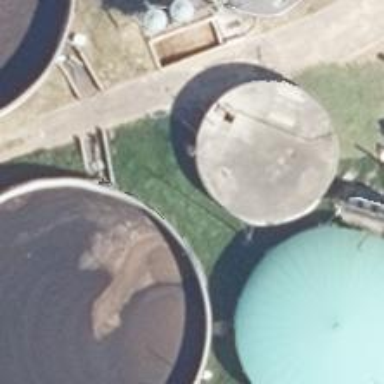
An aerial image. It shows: Storage tank with man-made structure.